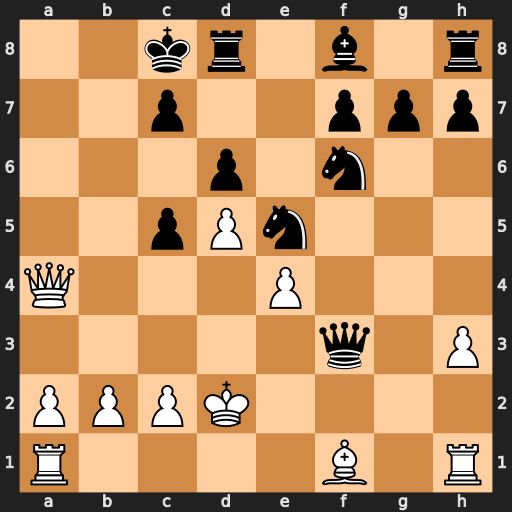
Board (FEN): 2kr1b1r/2p2ppp/3p1n2/2pPn3/Q3P3/5q1P/PPPK4/R4B1R
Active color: w
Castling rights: -
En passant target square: -
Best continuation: Ba6+ Kb8 Qb5+ Ka7 Qb7#